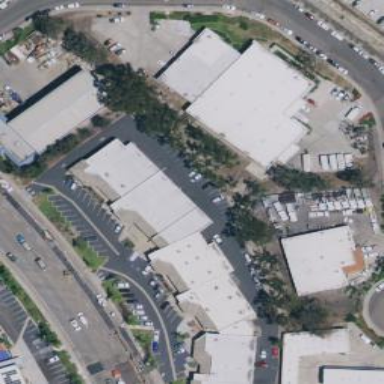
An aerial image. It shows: Commercial building.